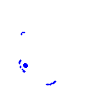
Particle: pion